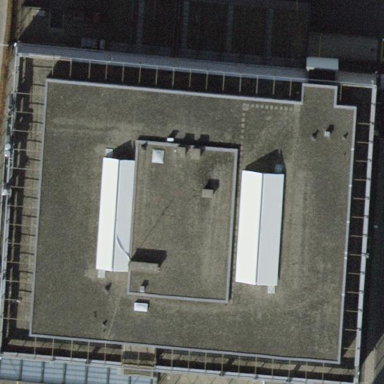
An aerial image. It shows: Building marked by its construction works.